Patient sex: M
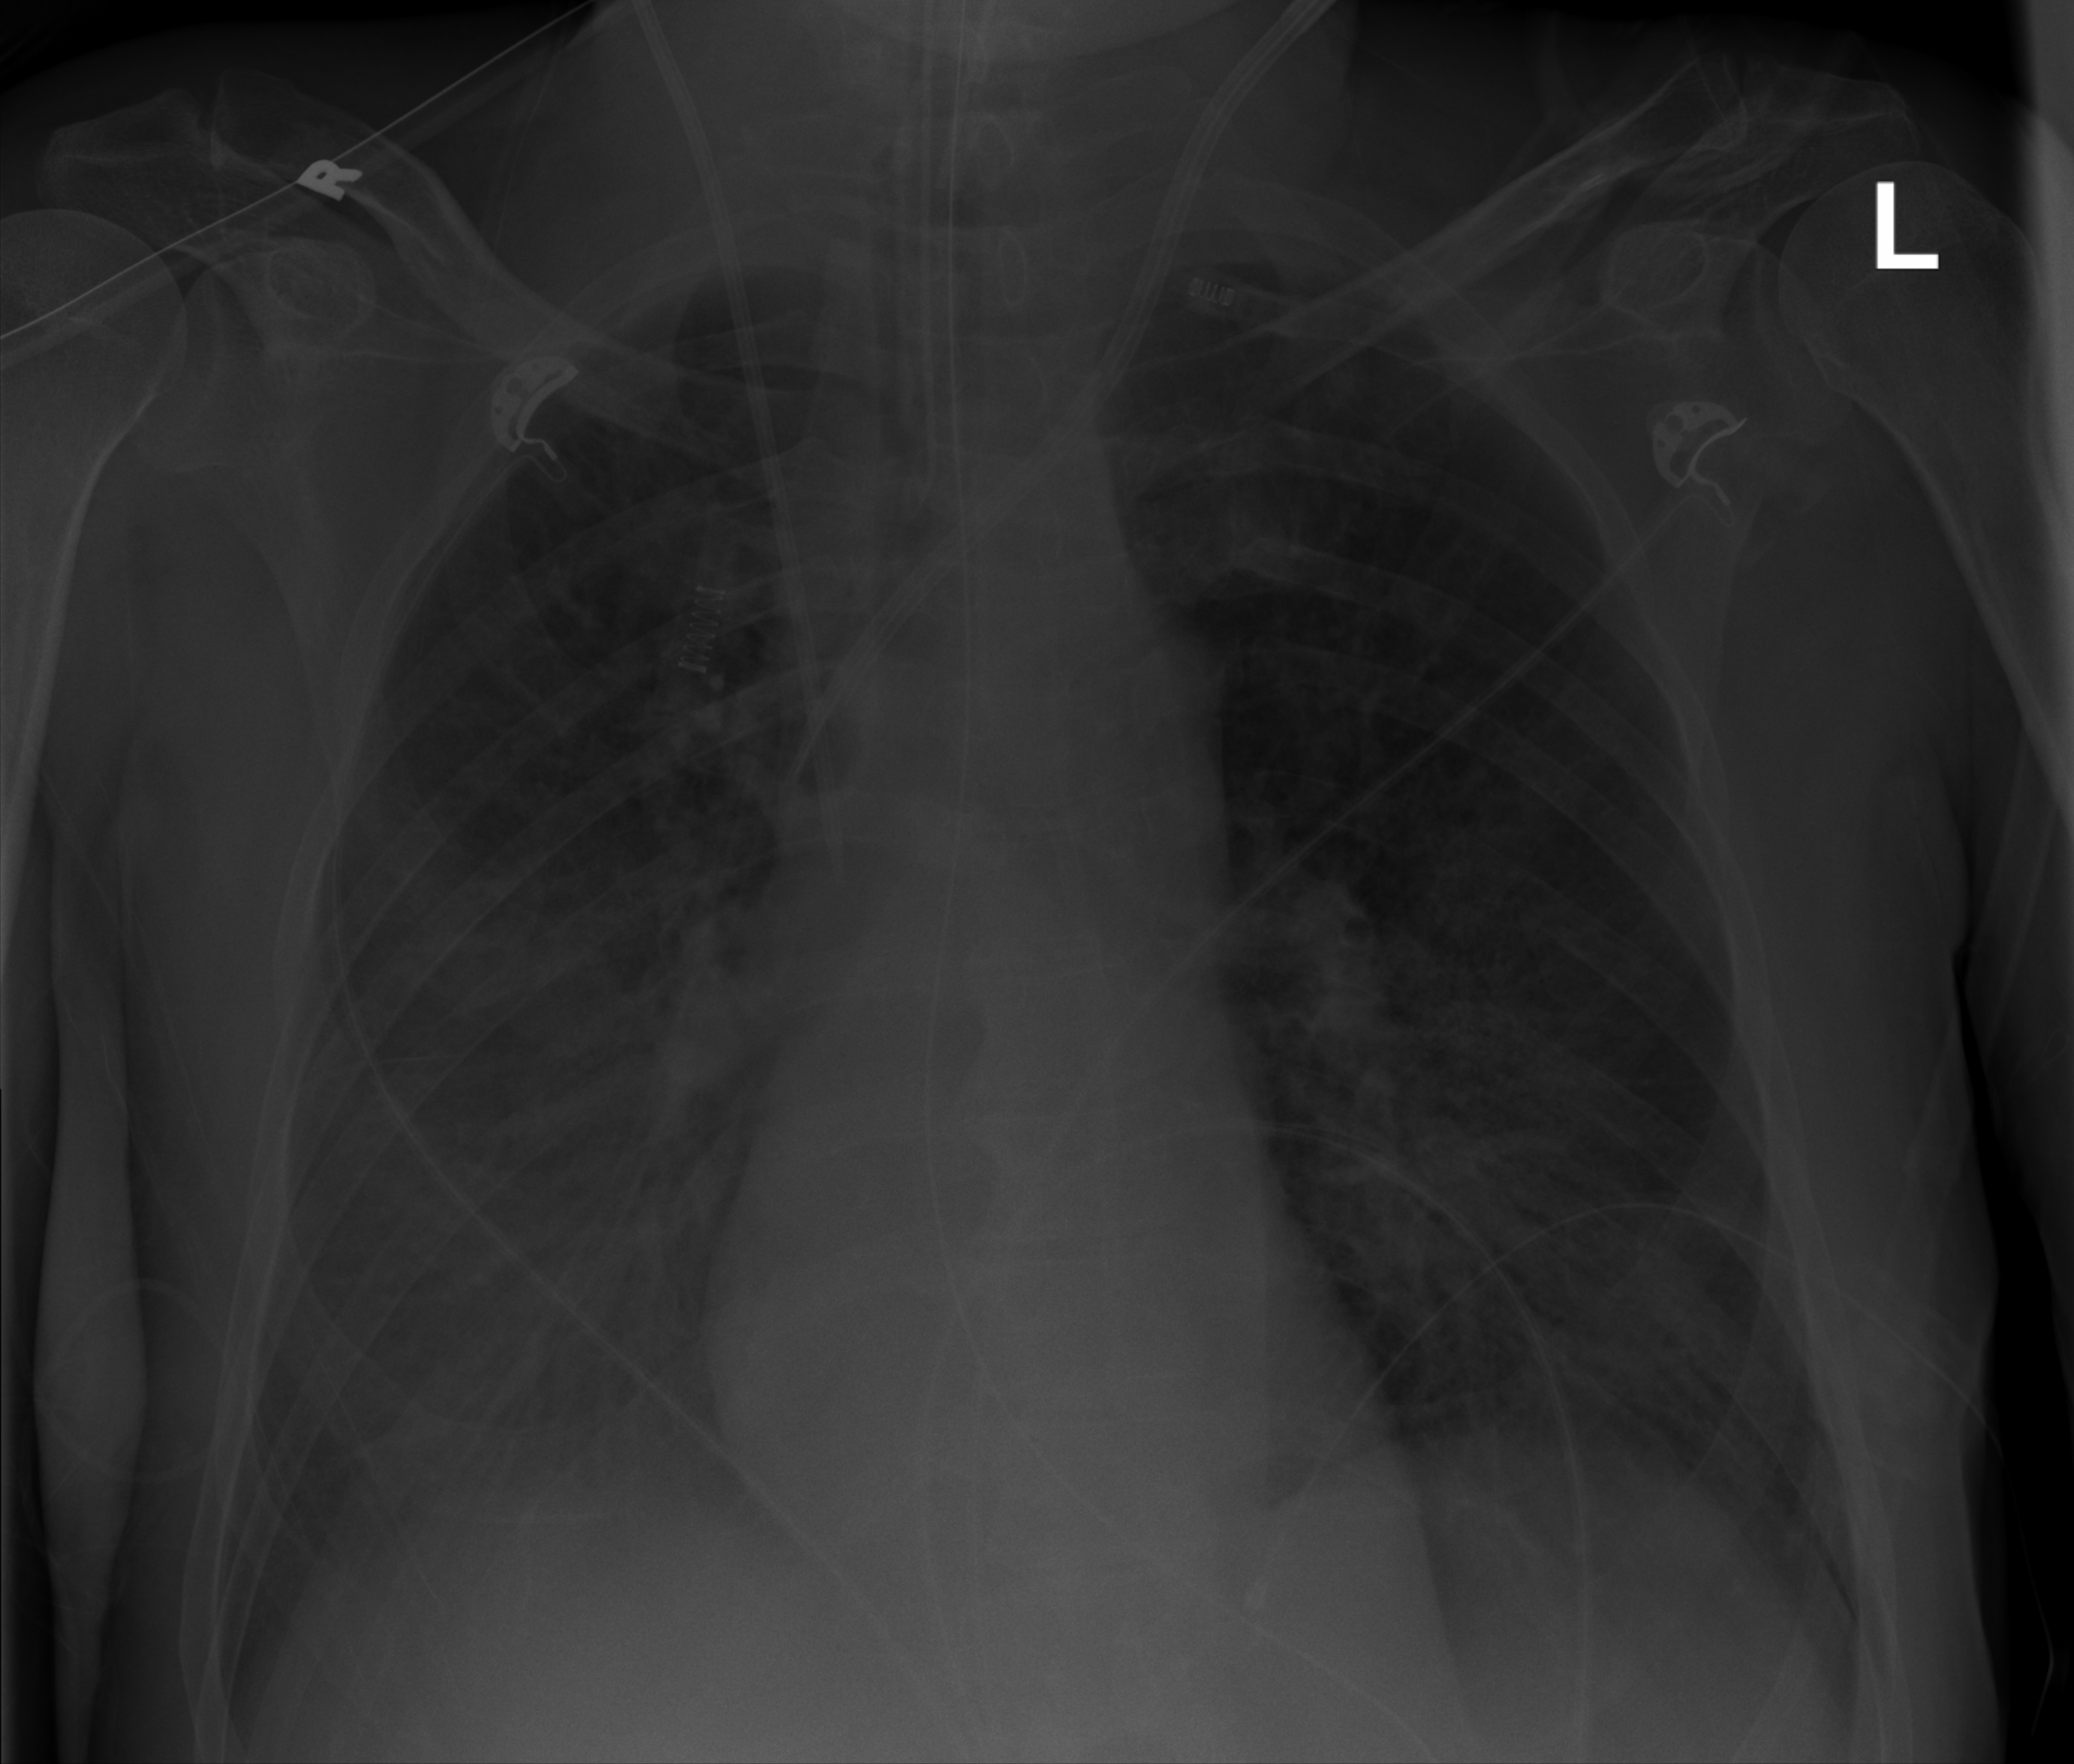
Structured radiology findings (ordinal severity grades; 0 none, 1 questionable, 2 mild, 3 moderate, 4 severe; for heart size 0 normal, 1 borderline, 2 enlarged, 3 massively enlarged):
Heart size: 0
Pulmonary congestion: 2
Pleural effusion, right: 2
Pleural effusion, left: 0
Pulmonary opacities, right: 2
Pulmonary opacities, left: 2
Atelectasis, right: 2
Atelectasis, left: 0